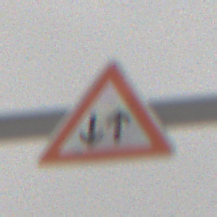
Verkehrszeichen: Gegenverkehr
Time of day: MorningAfternoon
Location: Outdoor (Nature)
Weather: Overcast
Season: Winter
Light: Natural